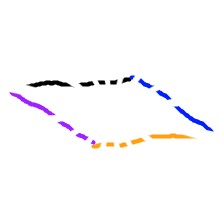
Shape: parallelogram